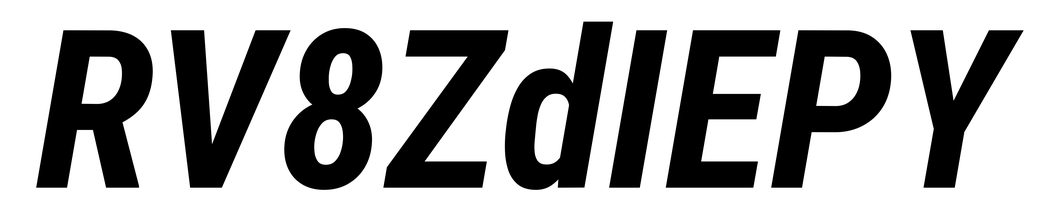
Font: Roboto-Italic_Condensed_Bold_Italic